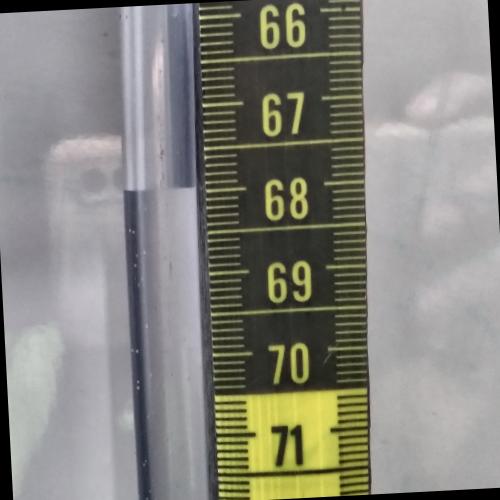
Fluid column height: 67.9 cm